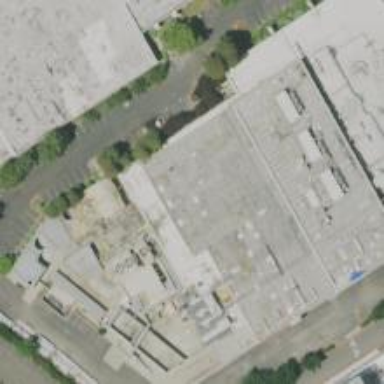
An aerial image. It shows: Industrial building with works in progress.